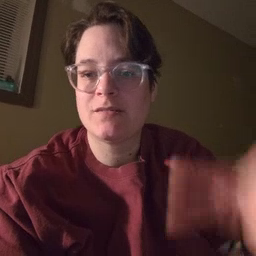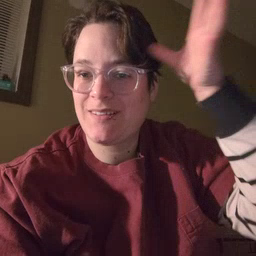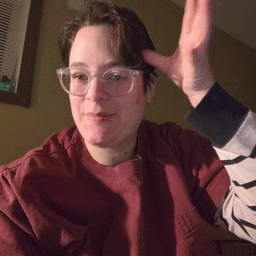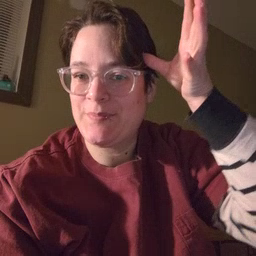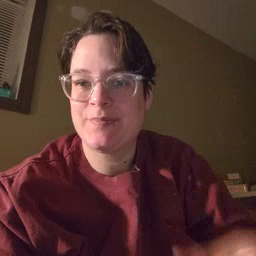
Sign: dad